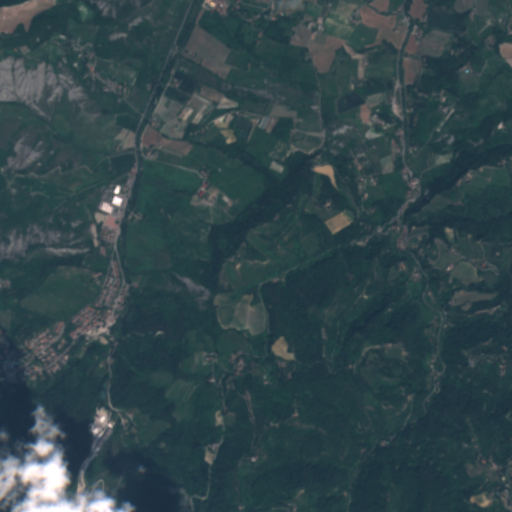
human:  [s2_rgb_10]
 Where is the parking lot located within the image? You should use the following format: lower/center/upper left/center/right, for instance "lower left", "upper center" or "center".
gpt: The parking lot is located in the lower left of the image.
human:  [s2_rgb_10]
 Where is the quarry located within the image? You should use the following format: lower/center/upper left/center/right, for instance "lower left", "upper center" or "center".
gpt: The quarry is located in the lower left of the image.
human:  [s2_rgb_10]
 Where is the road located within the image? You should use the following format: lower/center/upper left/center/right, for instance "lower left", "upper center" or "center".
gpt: There is no road in the image.